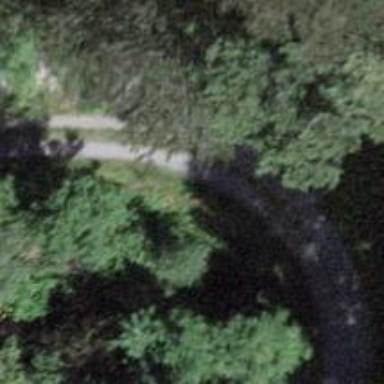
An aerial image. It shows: Culvert tunnel.